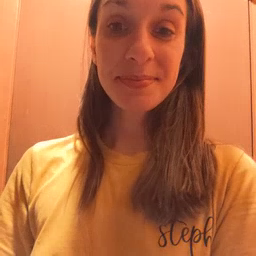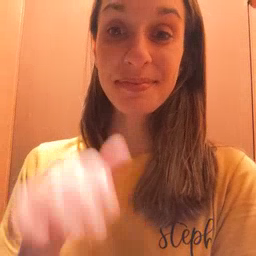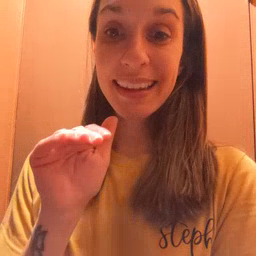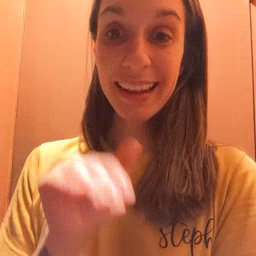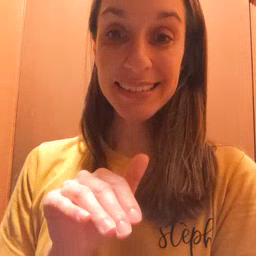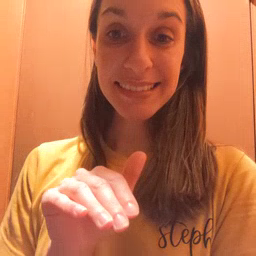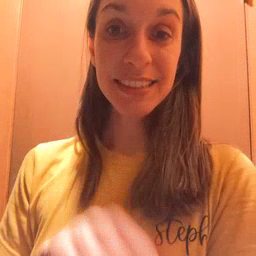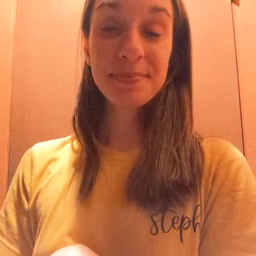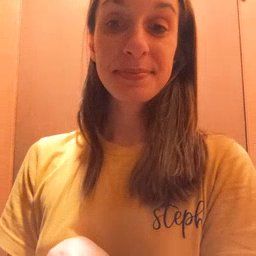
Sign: night